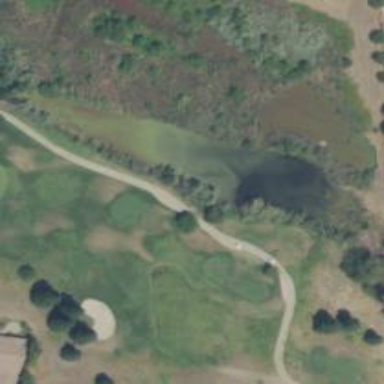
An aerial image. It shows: Scenic view of water hazard on golf course. The natural water feature adds beauty to the landscape.